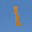
Label: 1